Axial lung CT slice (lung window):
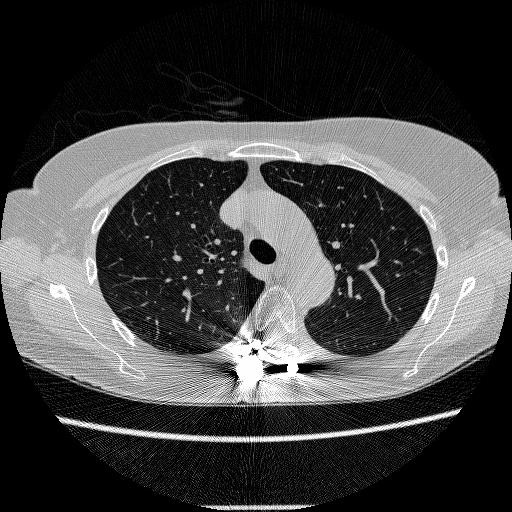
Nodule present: no